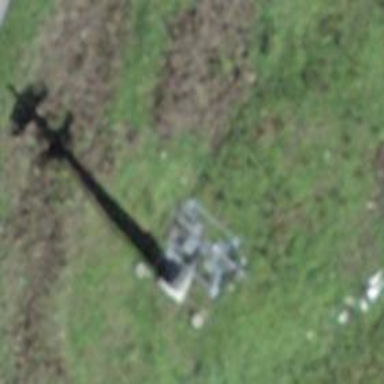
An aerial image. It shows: Pylon for aerialway.